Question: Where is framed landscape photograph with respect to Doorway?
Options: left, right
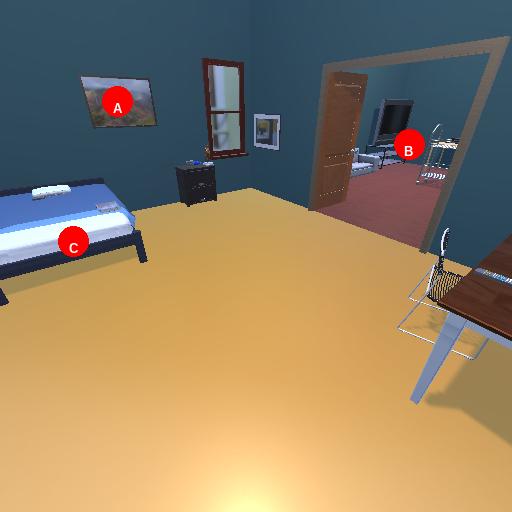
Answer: left